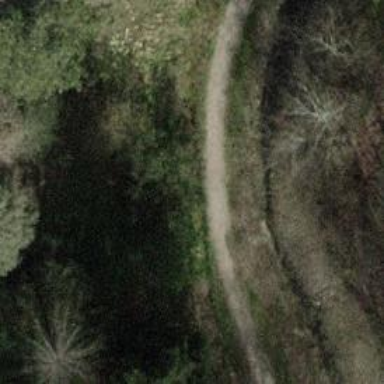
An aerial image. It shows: Sandy path.